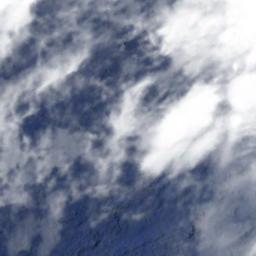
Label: cloud